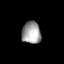
Tissue: lung
Cell type: Myeloid cells
Senescence score: 0.5691
Nuclear area (px): 417
Mean DAPI intensity: 157.573